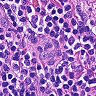
Metastatic tissue present: no